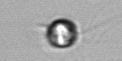
Label: Acanthoica_quattrospina